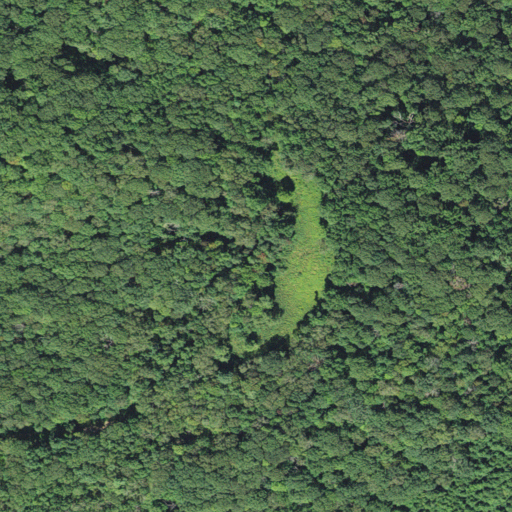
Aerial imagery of ridge(s) in West Virginia named Peach Orchard Ridge containing deciduous forest and open development